Question: I work with a friend using SVN.
I downloaded his solution and tried to add connection to DB via server explorer
(using mdf file).
He is using SQLExpress and I use SQL SMSS.
my advanced settings are:
'''
Data Source=.\SQLEXPRESS;AttachDbFilename="C:\Users\elad\Documents\Visual Studio 2010\Projects\SVN\UGI\Ugi\Ugi.mdf";Integrated Security=True;Connect Timeout=30;User Instance=True
'''
I got this error. What am I doing wrong?

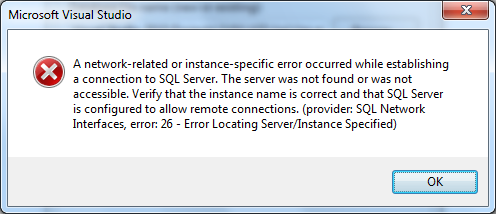
Answer: 1. Do you have a Sql Server instance installed on your machine? You are trying to connect to a local SqlExpress instance. If you want to connect to your friends machine use: Data Source=[Your friends pc name]\SqlExpress. .\SqlExpress means connect to the instance SqlExpress on the local machine.
2. Is the SQL Server instance running?
3. Is the SQL Server setup to allow remote connections?
4. Are TCP/IP and Named Pipes enabled for the SQL Server
I am guessing it's more likely to be point #1 but could be the others as well.
hth